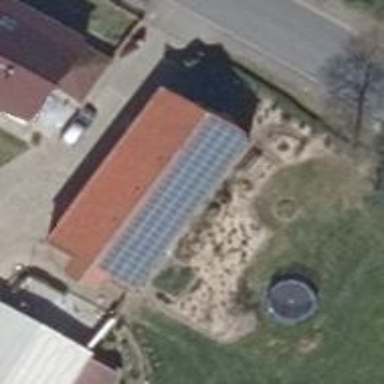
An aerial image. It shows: Solar photovoltaic panel generator producing electricity as small installation.